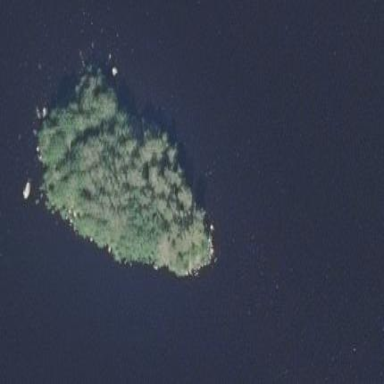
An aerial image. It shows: Islet.